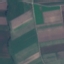
Label: PermanentCrop